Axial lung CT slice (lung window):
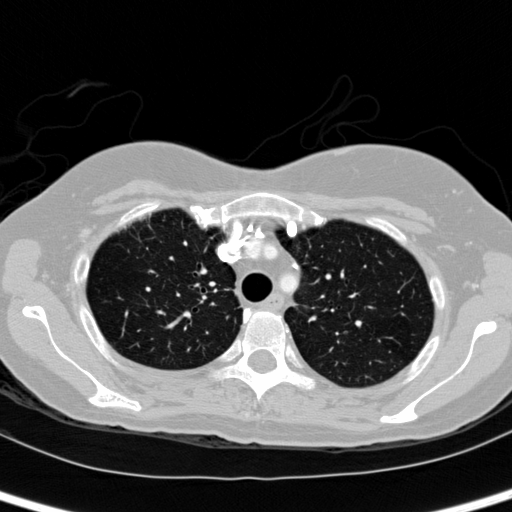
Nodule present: no